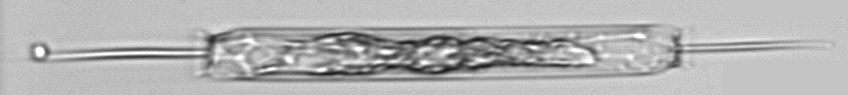
Label: Ditylum_brightwellii